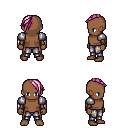
a pixel art fantasy rpg character, male body template, human, dark skin, steel arm armor, metal pants, pink long mohawk hairstyle, leather bracers, four views (front, back, left, right), 2x2 character sprite sheet, small pixel art, hard edges, no anti-aliasing